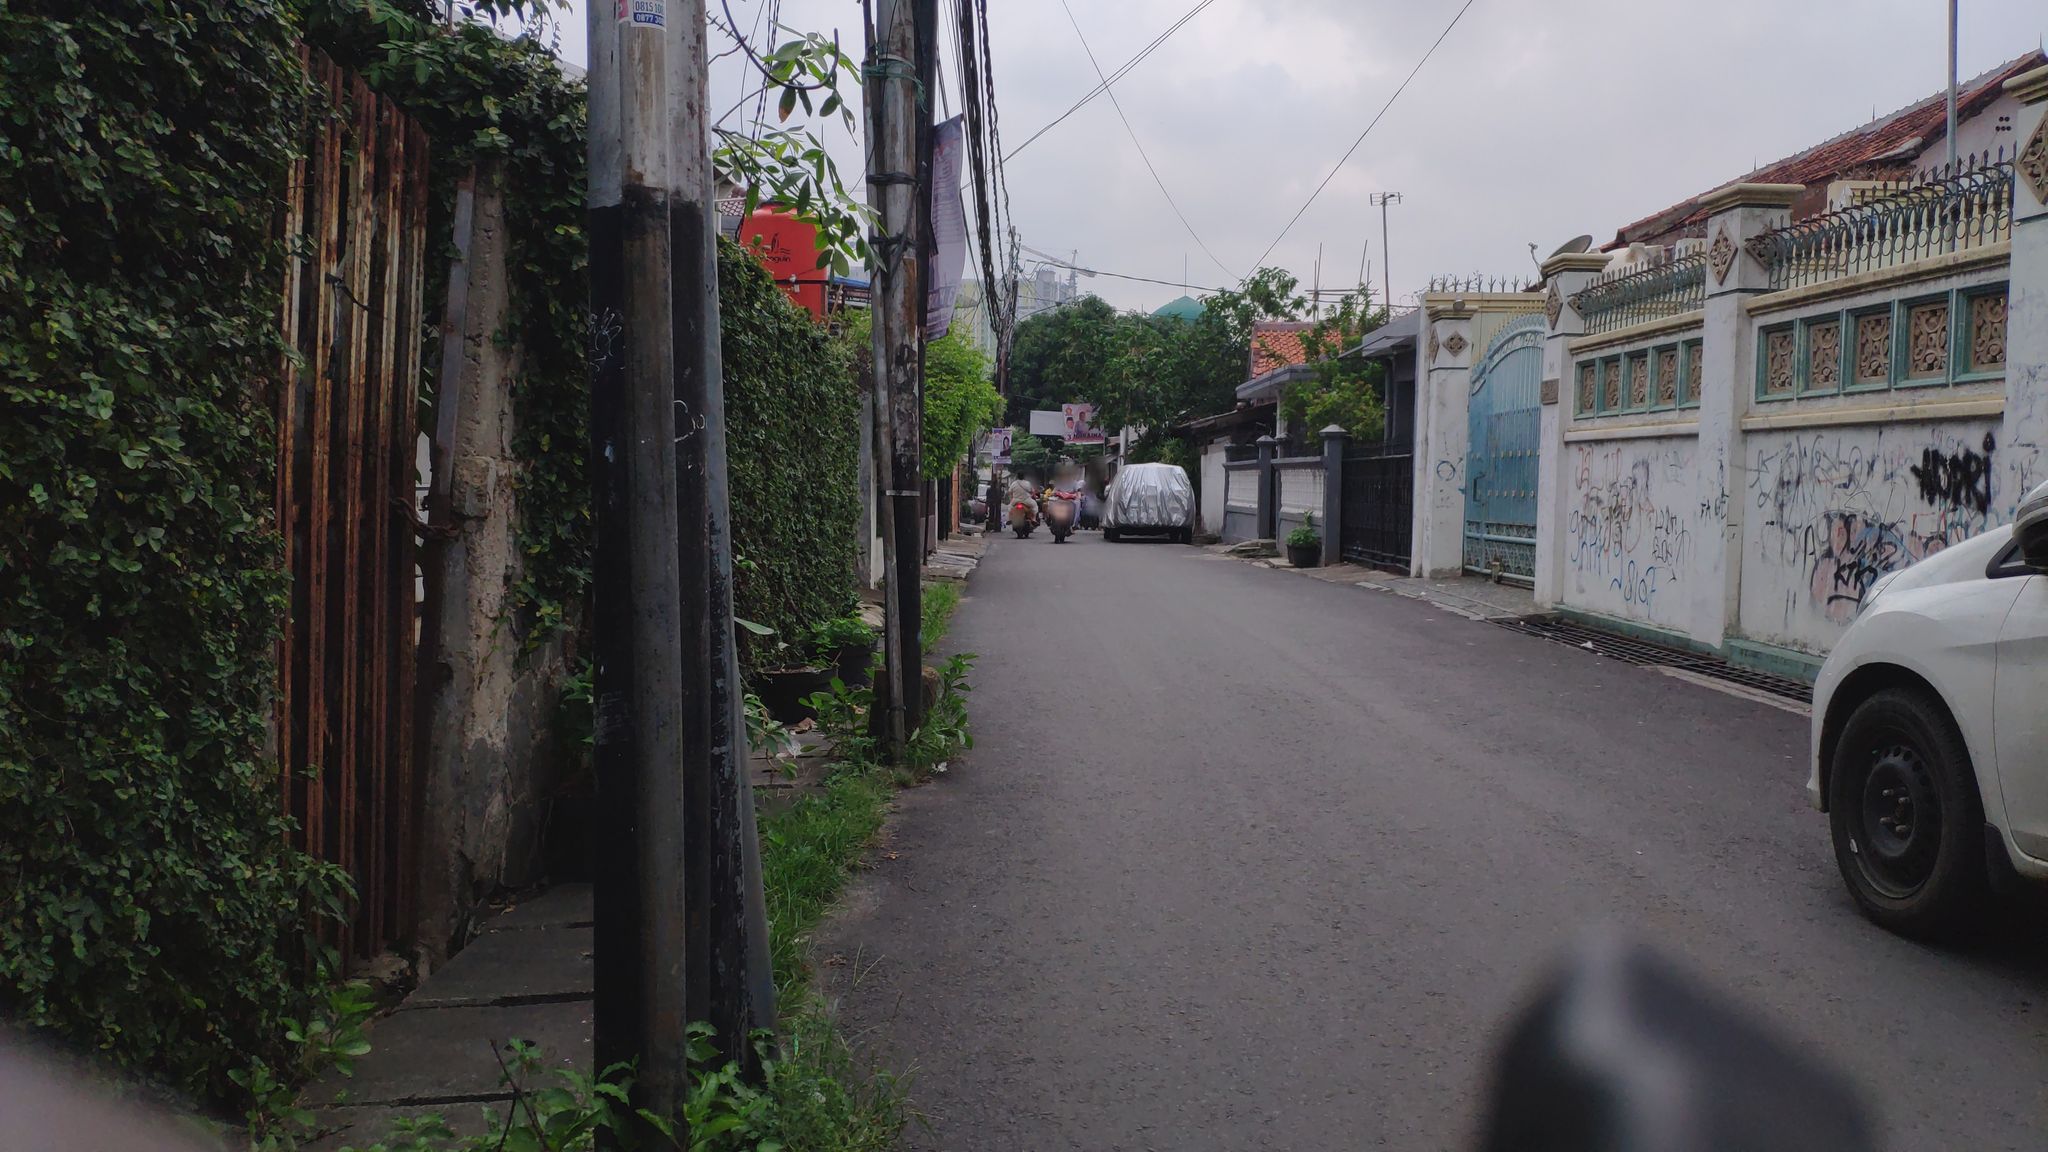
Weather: cloudy
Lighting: day
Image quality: good
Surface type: walking surface
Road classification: residential
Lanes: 2
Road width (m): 3
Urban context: urban centre
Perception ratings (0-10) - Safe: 4.51, Lively: 5.91, Beautiful: 3.03, Boring: 4.07, Depressing: 3.78, Wealthy: 1.22